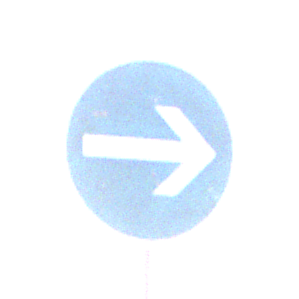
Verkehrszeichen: VorgeschriebeneFahrtrichtungHierRechts
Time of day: Dawn
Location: Outdoor (RoadRail)
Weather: Clear
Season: NotSpecified
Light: Natural